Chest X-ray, PA view. Patient: 70 years old, sex M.
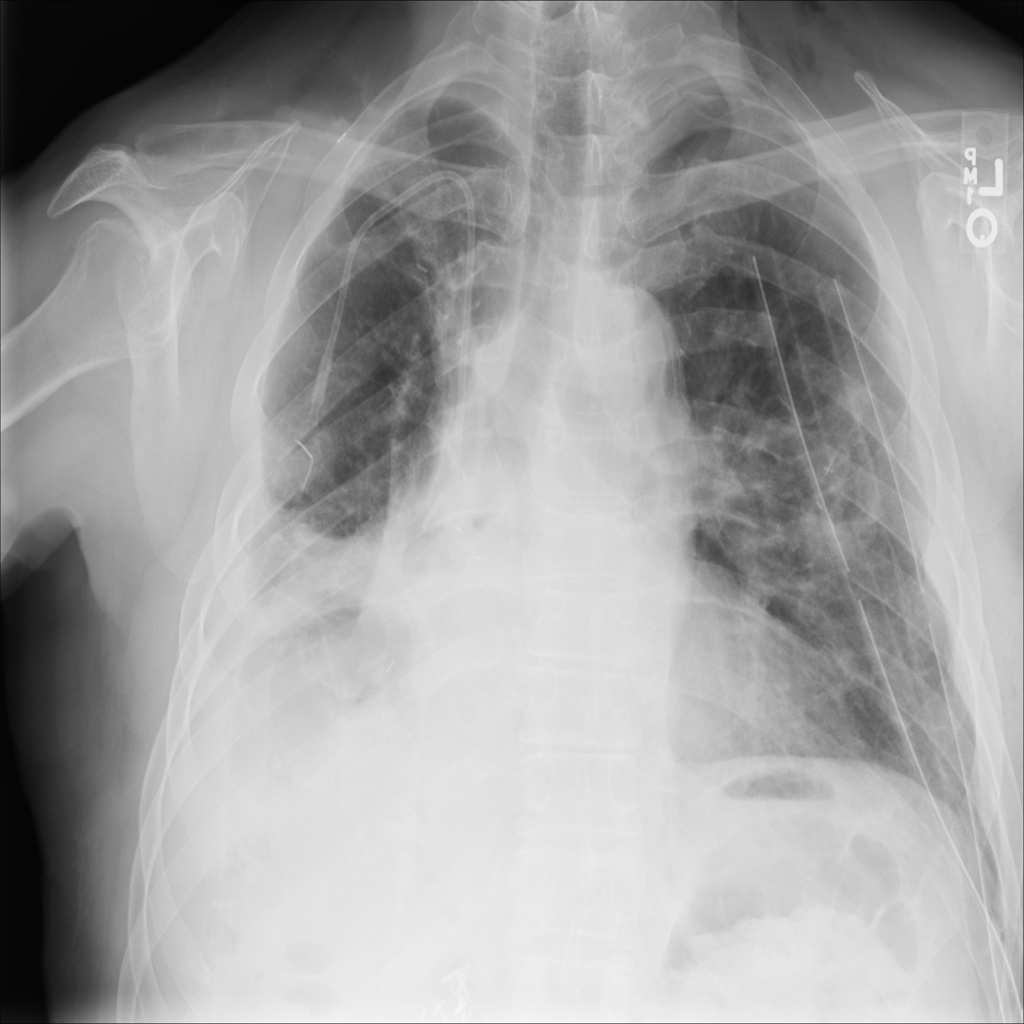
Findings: Pneumothorax